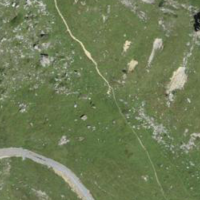
EUNIS habitat code: 26
Species observed at this site:
Arnica montana